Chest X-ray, AP view. Patient: 47 years old, sex F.
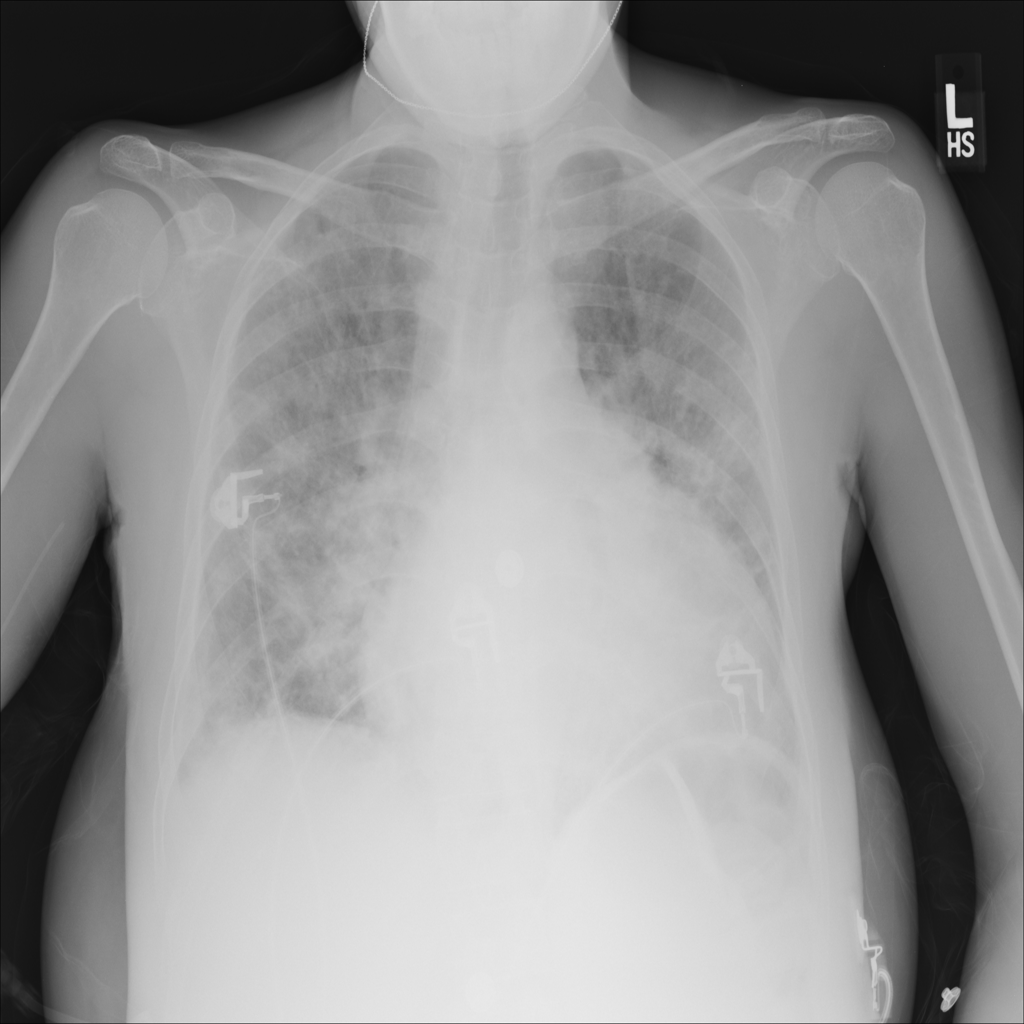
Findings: Pneumonia